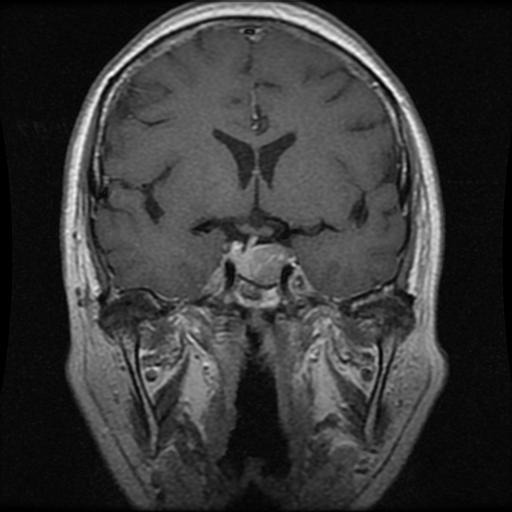
Label: pituitary